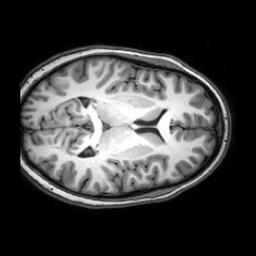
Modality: T1w
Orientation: axial
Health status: healthy
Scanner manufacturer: philips
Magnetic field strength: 3 T
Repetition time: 0.0077 s
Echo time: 0.0035 s